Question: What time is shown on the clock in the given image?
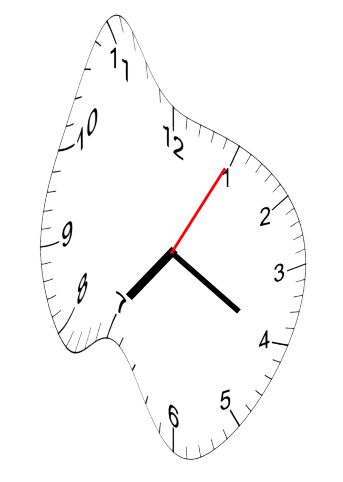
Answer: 07:20:05